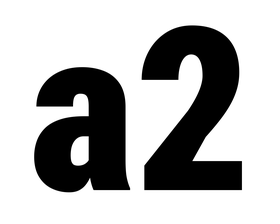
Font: Roboto_Condensed_Black